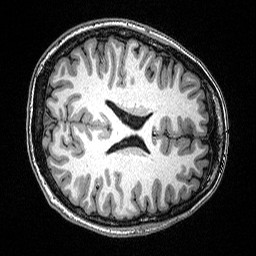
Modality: T1w
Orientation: axial
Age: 21
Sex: female
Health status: healthy
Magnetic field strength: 3 T
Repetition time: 2.53 s
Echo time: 0.00331 s